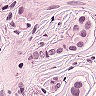
Metastatic tissue present: yes